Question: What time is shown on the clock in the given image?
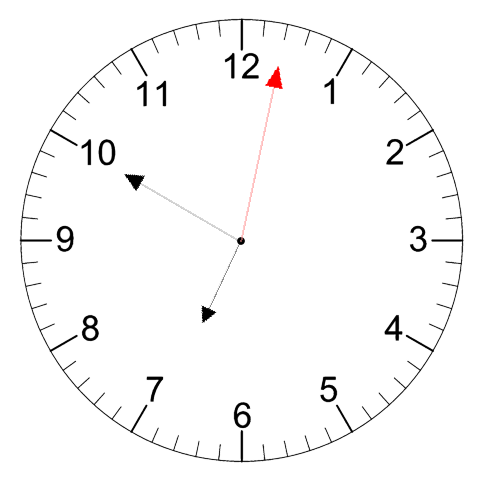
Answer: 06:50:02